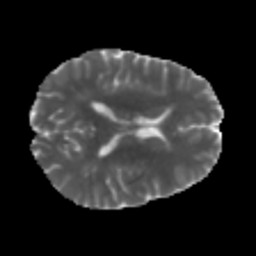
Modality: MD
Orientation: axial
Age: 42
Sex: male
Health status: healthy
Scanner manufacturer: philips
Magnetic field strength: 3 T
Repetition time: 9.808 s
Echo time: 0.0712 s